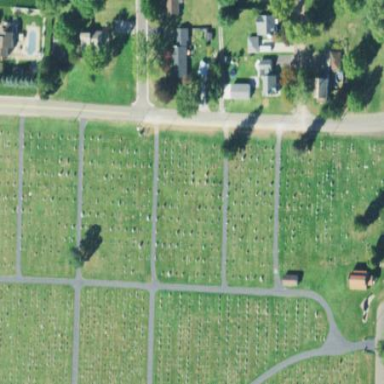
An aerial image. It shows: Cemetery.